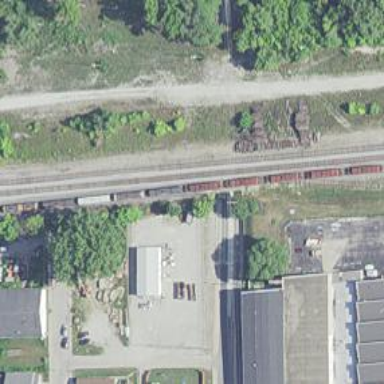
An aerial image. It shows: Railway spur junction.